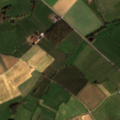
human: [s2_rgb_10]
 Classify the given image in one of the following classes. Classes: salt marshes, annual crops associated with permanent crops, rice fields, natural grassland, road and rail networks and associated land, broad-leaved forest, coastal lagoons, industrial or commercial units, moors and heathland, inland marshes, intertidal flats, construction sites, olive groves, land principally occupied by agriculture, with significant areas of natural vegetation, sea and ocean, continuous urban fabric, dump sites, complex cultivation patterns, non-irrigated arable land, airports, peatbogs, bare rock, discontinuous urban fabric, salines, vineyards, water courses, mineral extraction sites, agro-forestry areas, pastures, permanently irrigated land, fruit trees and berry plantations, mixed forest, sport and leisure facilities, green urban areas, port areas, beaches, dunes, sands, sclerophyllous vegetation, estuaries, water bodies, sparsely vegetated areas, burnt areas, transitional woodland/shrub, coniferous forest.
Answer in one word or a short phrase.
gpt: non-irrigated arable land, pastures, complex cultivation patterns